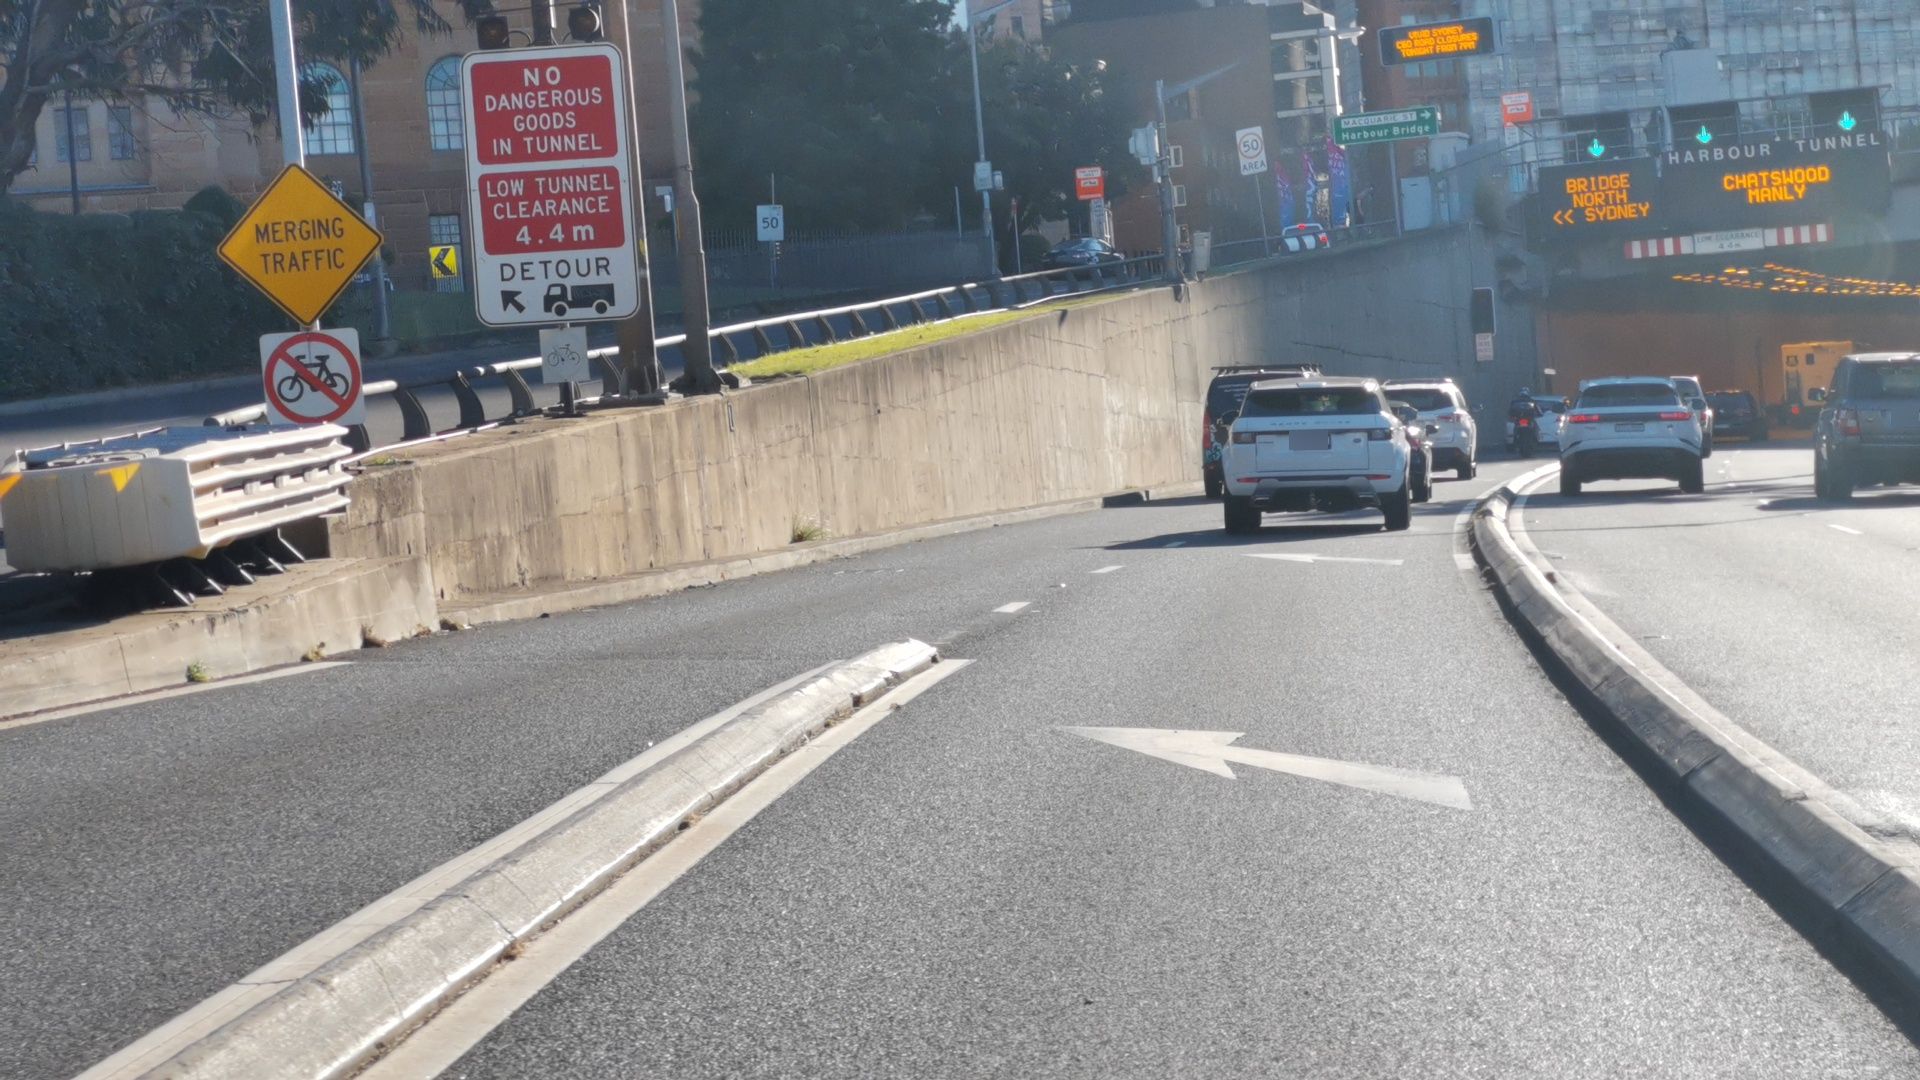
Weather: clear
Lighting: day
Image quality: good
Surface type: driving surface
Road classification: motorway_link, primary_link
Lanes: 2, 1
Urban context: urban centre
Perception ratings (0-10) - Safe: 1.16, Lively: 2.78, Beautiful: 3.62, Boring: 2.21, Depressing: 5.32, Wealthy: 2.97